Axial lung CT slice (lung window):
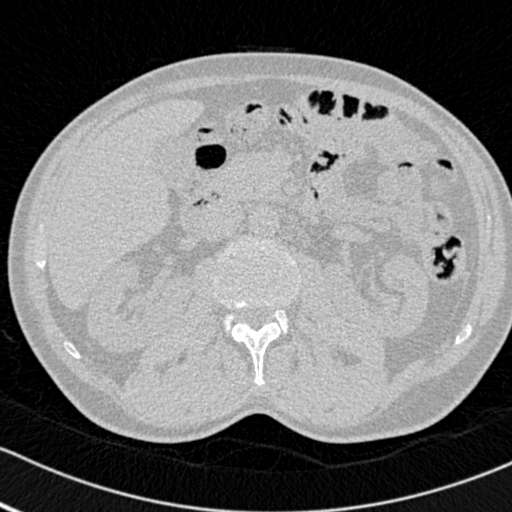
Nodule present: no